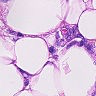
Metastatic tissue present: yes